Here is a 2-D grayscale rendering of raw rotating-machine vibration samples (signal-to-image). What is the most likely rotor condition (normal, misalignment, unbalance, looseness)?
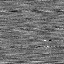
Answer: misalignment